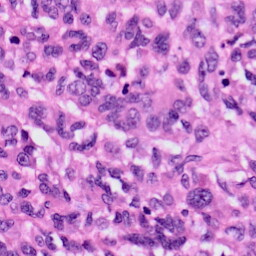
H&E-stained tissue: Skin